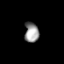
Tissue: prostate
Cell type: T cells
Senescence score: 0.837
Nuclear area (px): 279
Mean DAPI intensity: 149.416